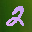
Label: 2